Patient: sex F, age 48
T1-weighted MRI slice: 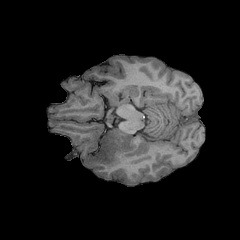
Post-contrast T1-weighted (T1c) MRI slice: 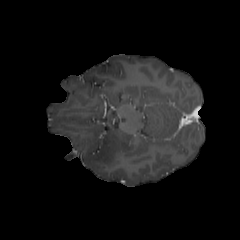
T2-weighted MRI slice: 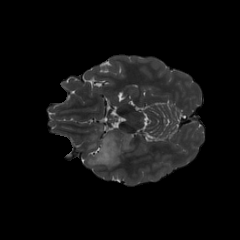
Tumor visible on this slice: yes
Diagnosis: Astrocytoma, IDH-mutant
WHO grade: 2